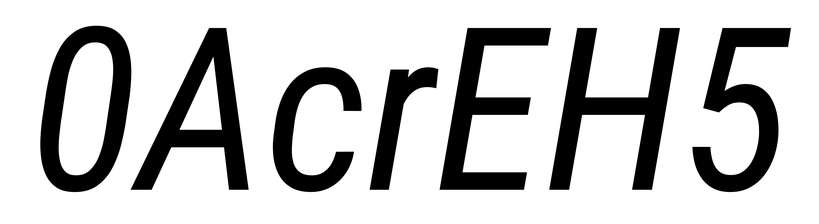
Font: Roboto-Italic_Condensed_Italic